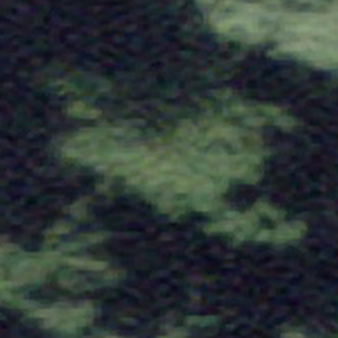
Label: other